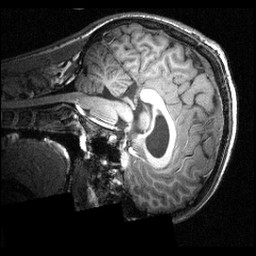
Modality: T1w
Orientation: sagittal
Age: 16
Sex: male
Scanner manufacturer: siemens
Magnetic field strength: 3.951 T
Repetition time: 1.5 s
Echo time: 0.00335 s